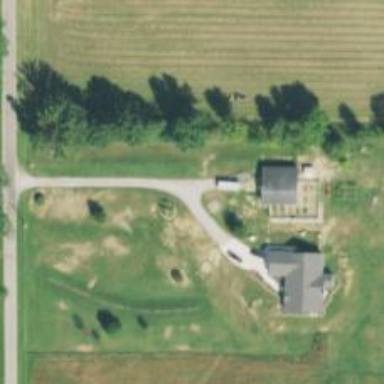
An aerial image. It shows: Driveway leading to service road.